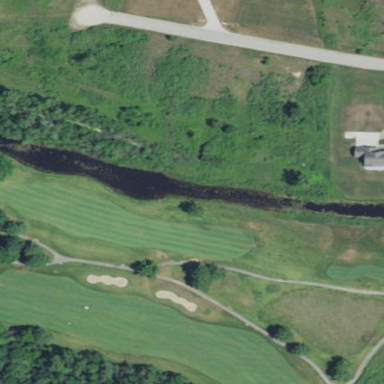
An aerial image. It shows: Scenic view of water hazard on golf course. The natural water feature adds beauty to the landscape.